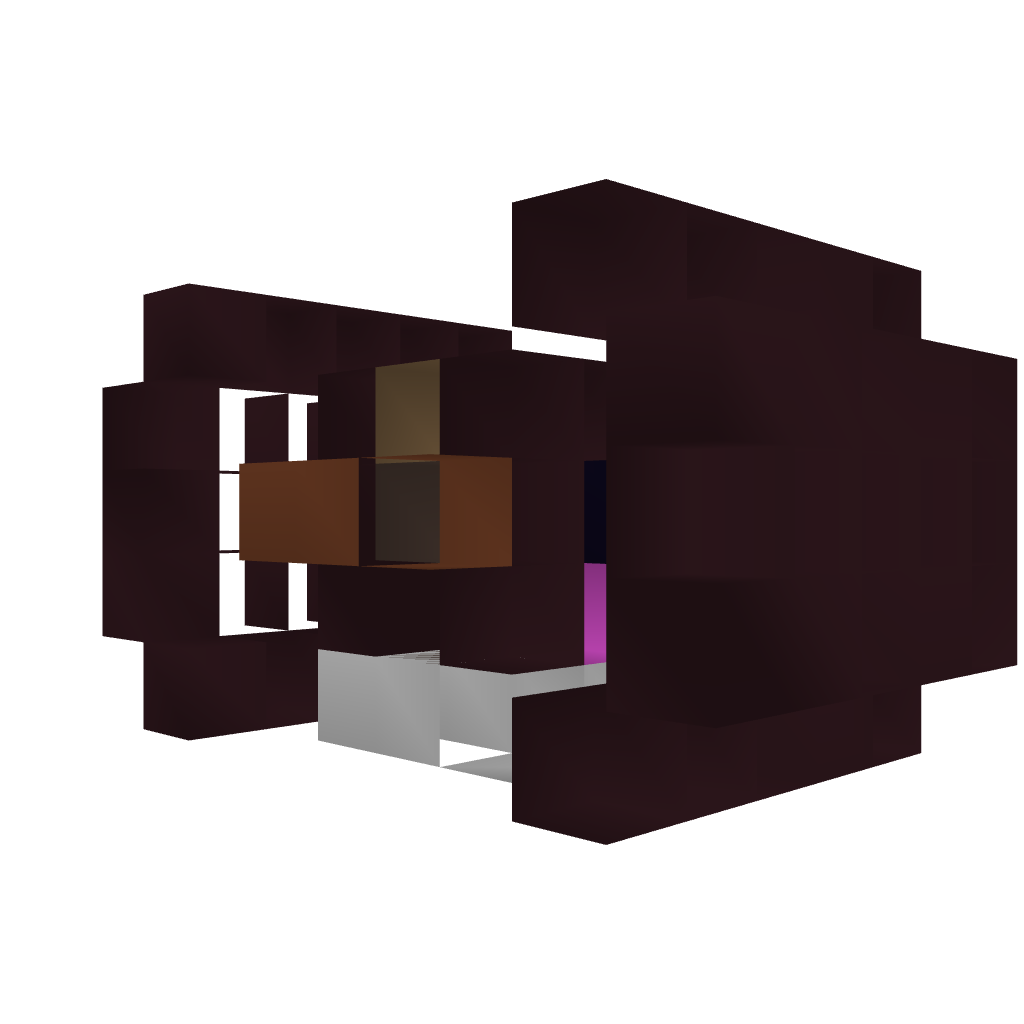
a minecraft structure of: Tie Advanced Version 1